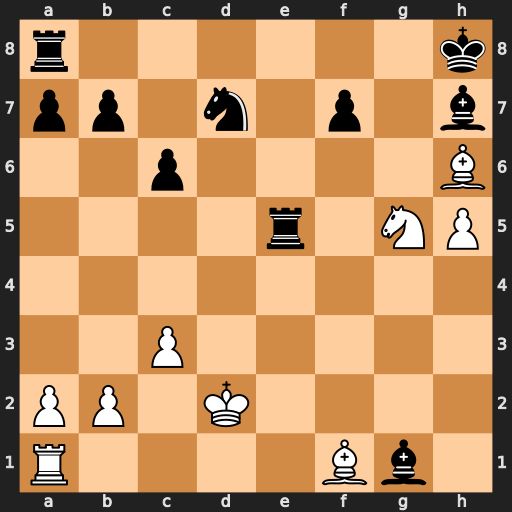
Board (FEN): r6k/pp1n1p1b/2p4B/4r1NP/8/2P5/PP1K4/R4Bb1
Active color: w
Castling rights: -
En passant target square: -
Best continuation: Nxf7+ Kg8 Bc4 Rd5+ Bxd5